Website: crate-barrel
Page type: customer-info-address
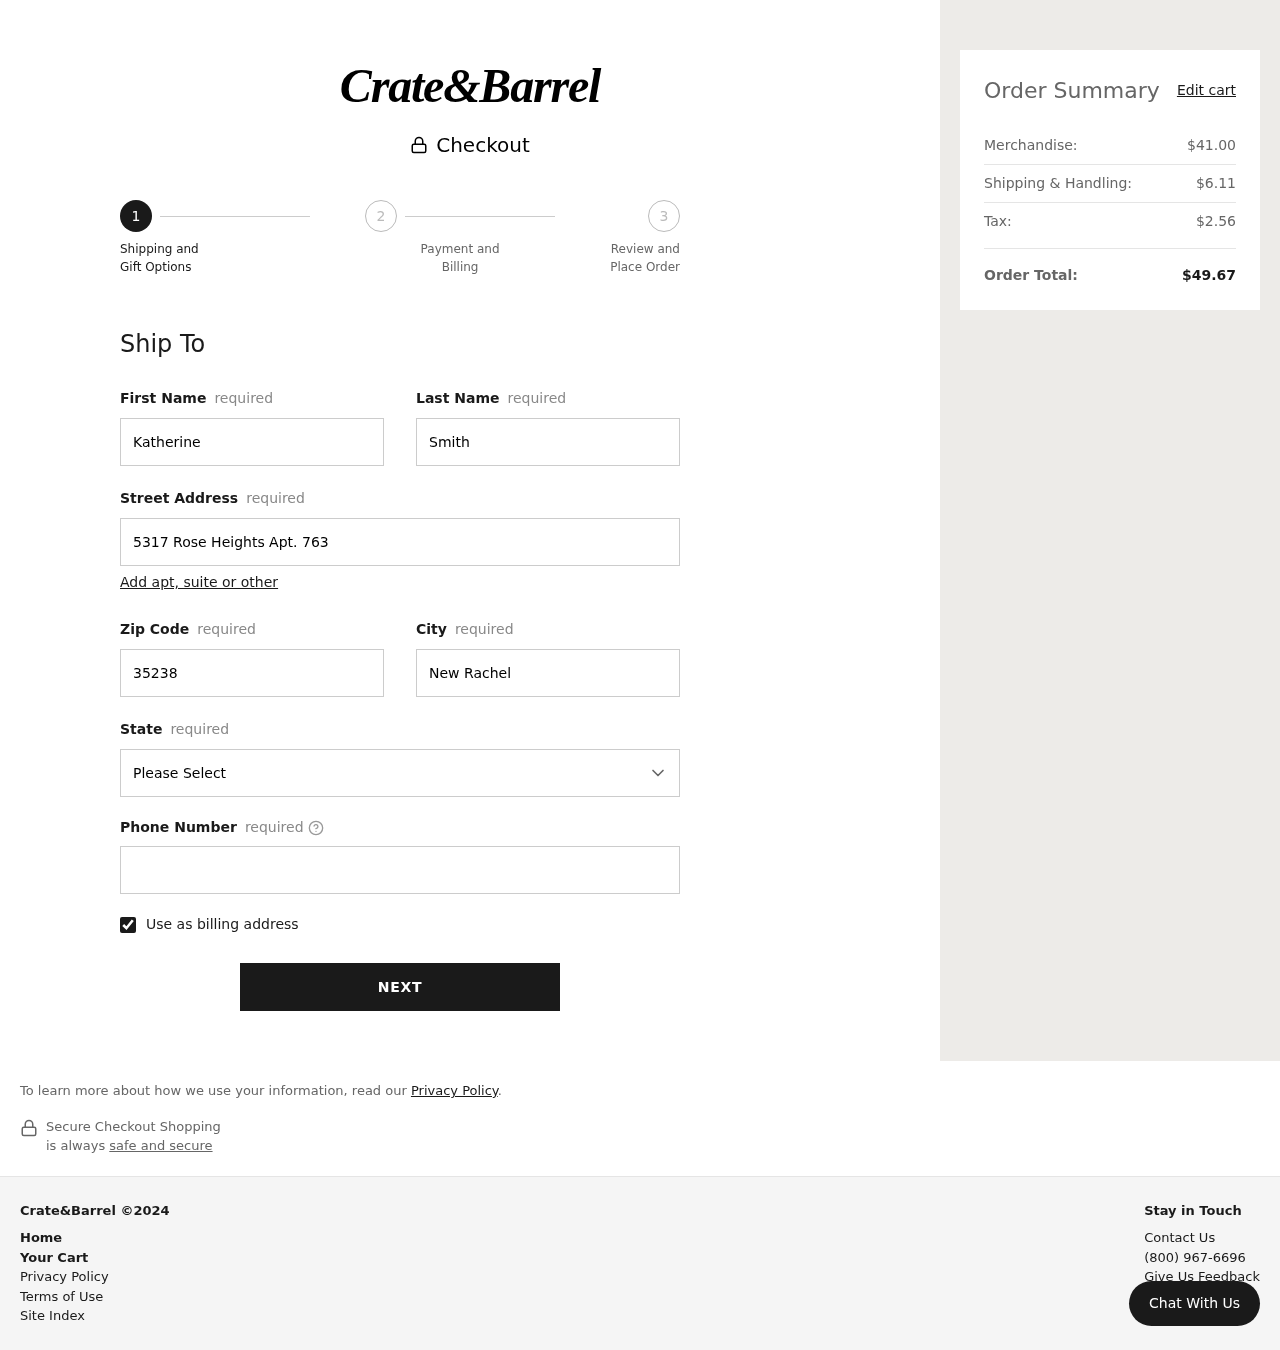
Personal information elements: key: PII_CITY
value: New Rachel
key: PII_FIRSTNAME
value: Katherine
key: PII_LASTNAME
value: Smith
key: PII_PHONE
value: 2166758257
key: PII_POSTCODE
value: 35238
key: PII_STATE
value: Utah
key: PII_STREET
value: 5317 Rose Heights Apt. 763
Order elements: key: ORDER_SUBTOTAL
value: $41.00
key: ORDER_SHIPPING_COST
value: $6.11
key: ORDER_TAX
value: $2.56
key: ORDER_TOTAL
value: $49.67